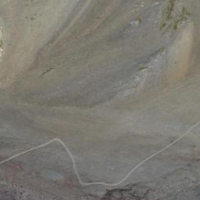
EUNIS habitat code: 48
Species observed at this site:
Geum reptans